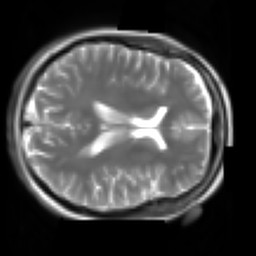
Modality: T2w
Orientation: axial